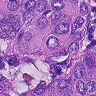
Metastatic tissue present: yes